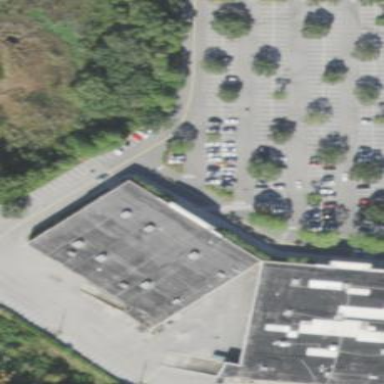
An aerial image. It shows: Department store building.